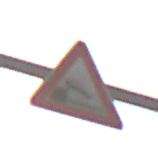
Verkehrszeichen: Ufer
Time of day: MorningAfternoon
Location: Outdoor (Suburban)
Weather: PartlyCloudy
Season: NotSpecified
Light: Natural